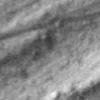
Label: no_change